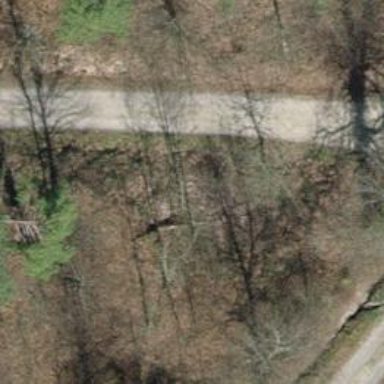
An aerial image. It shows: Culvert tunnel under ditch.